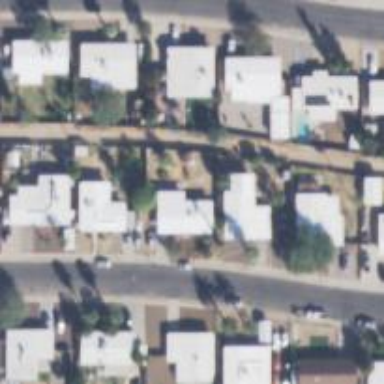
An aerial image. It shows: Alleyway designated as service road.